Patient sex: M
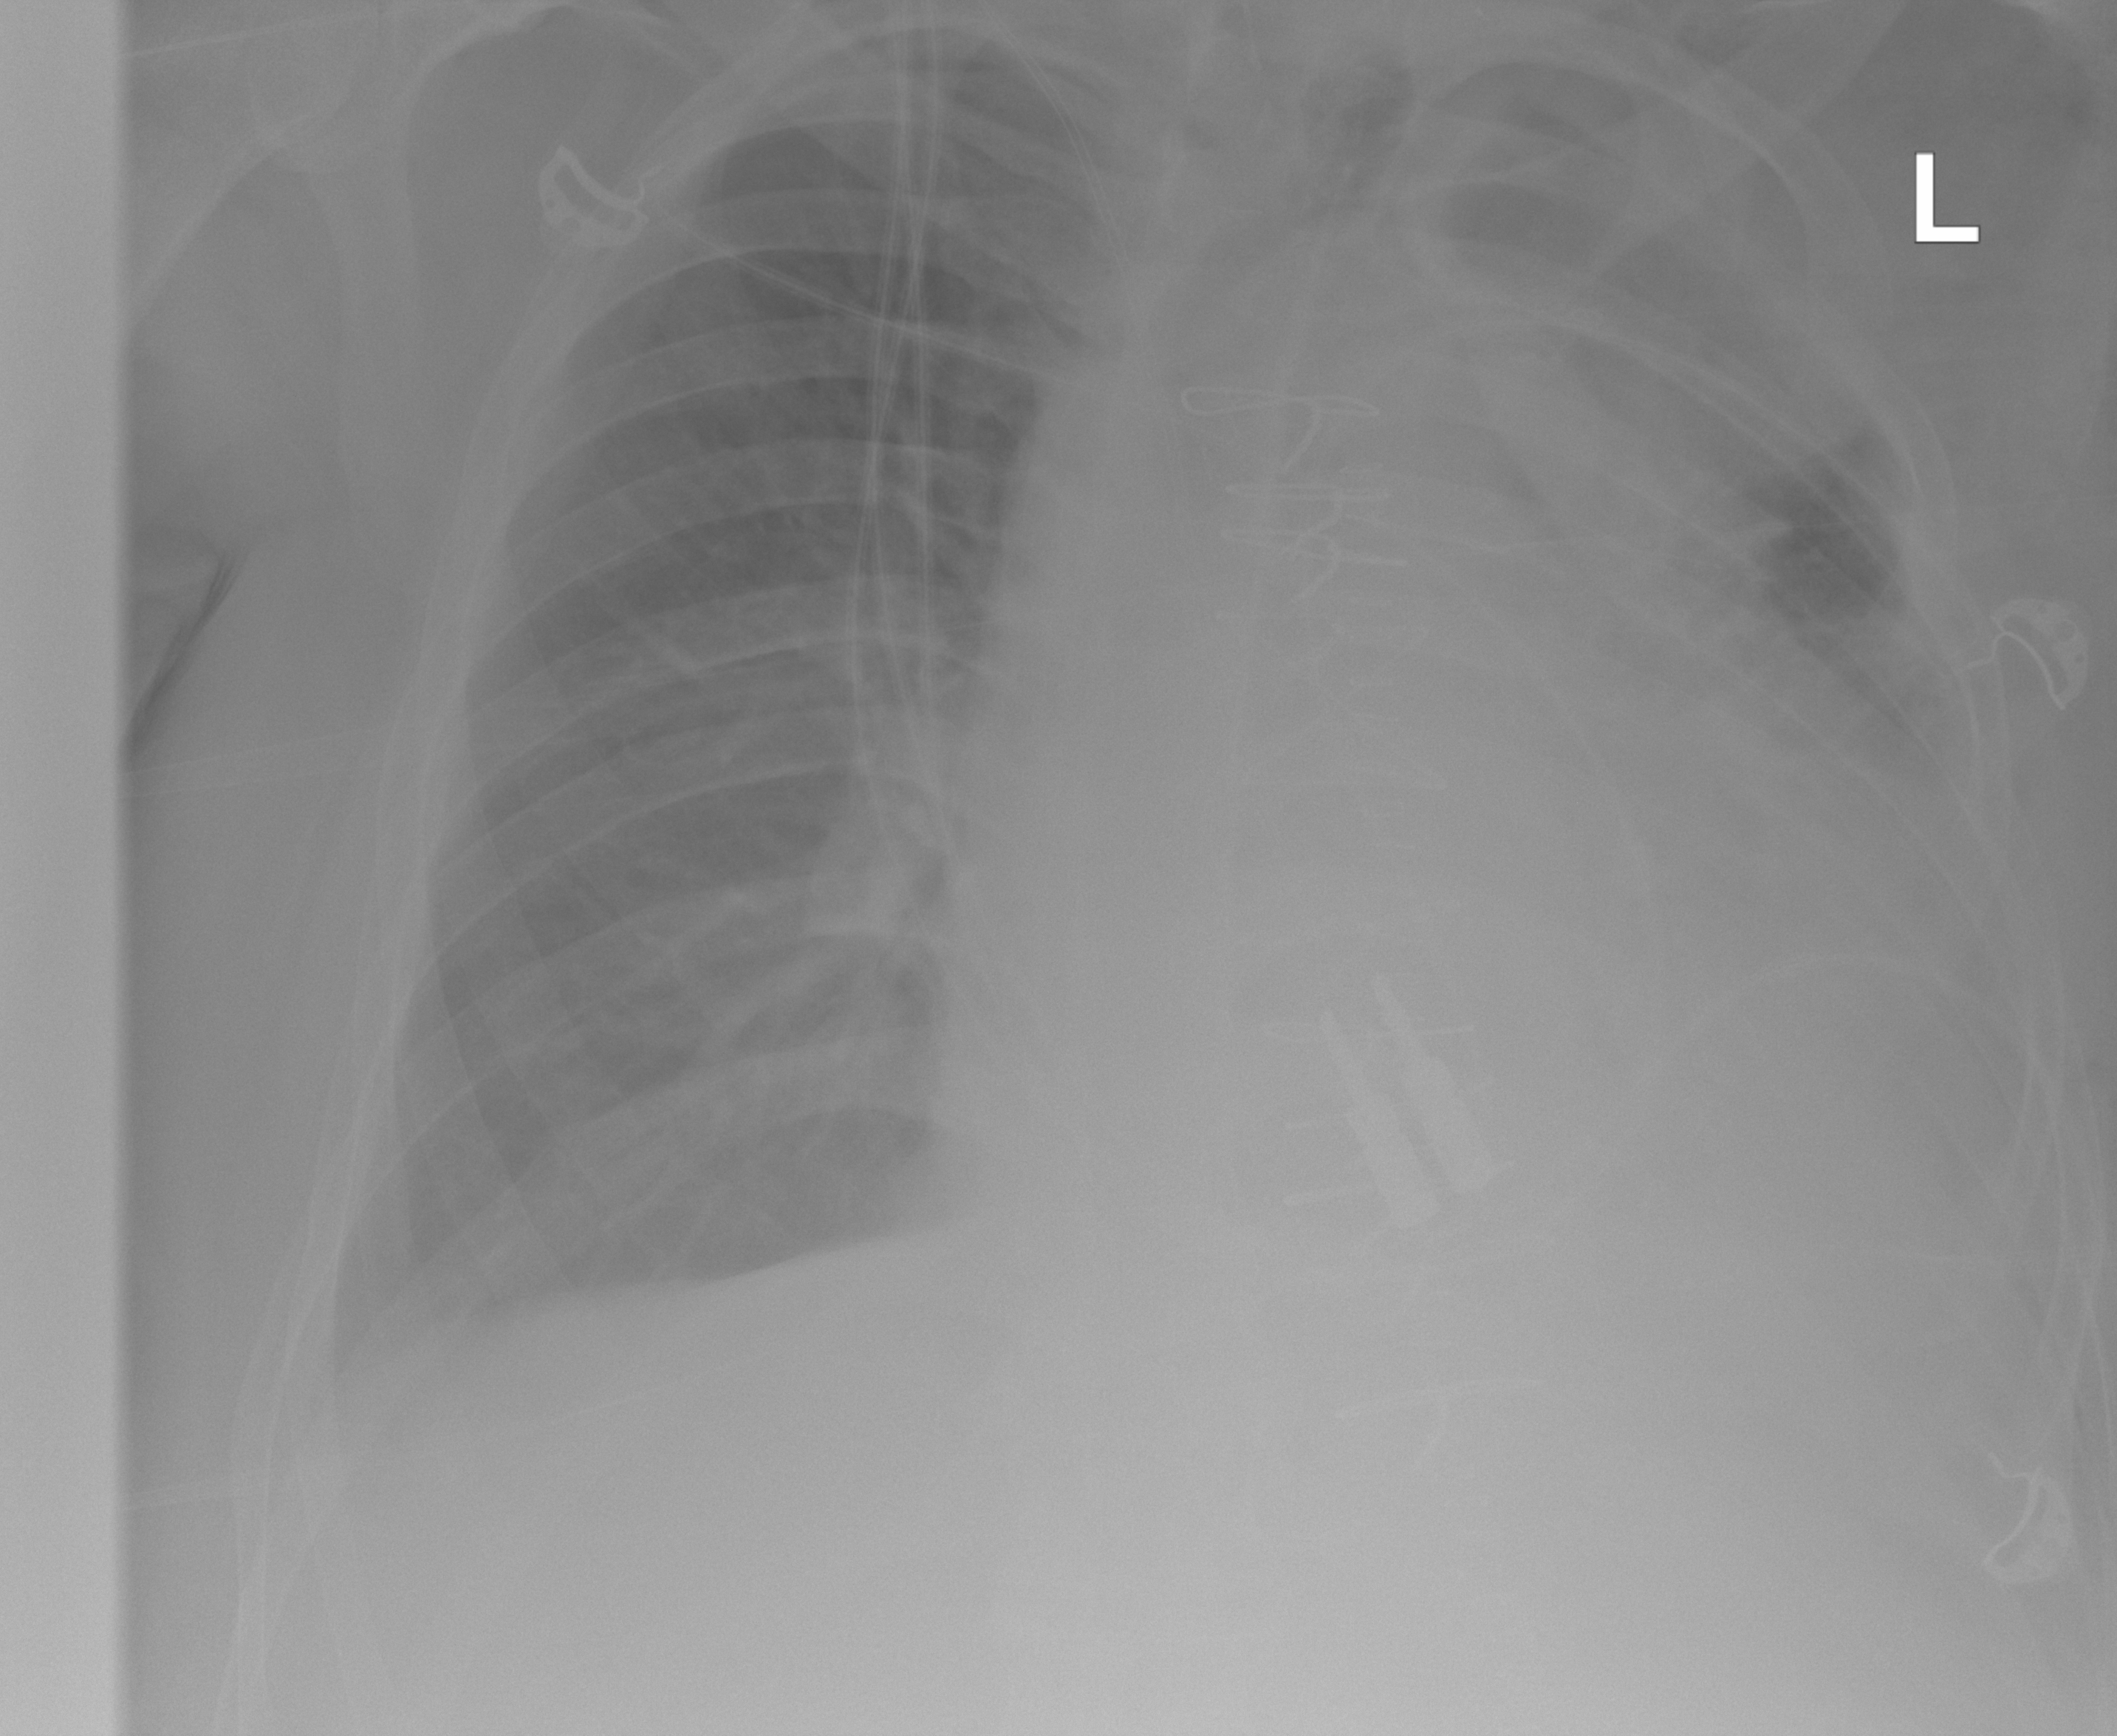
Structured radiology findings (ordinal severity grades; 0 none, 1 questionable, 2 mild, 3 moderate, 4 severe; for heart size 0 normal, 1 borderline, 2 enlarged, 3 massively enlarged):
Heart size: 2
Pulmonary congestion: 2
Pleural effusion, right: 2
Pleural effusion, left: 2
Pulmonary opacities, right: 0
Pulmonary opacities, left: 1
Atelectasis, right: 2
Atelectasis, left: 3